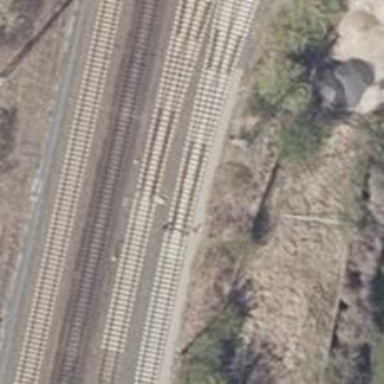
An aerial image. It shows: Railway switch.